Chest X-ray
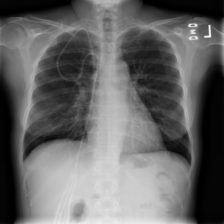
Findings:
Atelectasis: negative
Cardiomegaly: negative
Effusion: negative
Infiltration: negative
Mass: negative
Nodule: negative
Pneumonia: negative
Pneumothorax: negative
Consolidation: negative
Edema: negative
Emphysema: negative
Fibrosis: negative
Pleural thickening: negative
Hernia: negative